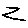
Label: zigzag